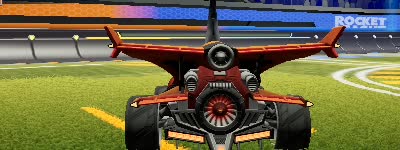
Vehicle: aftershock